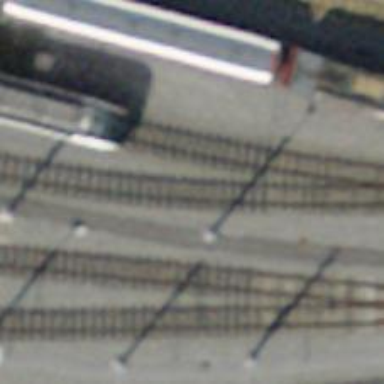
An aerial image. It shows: Narrow-gauge railway yard with electrified contact line.